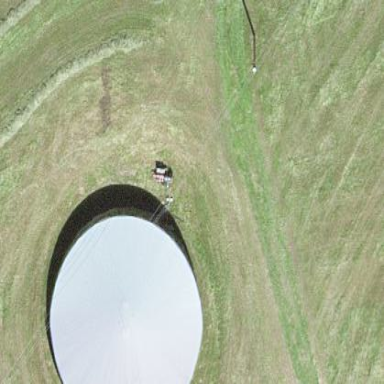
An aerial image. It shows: Silo.